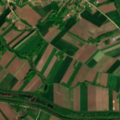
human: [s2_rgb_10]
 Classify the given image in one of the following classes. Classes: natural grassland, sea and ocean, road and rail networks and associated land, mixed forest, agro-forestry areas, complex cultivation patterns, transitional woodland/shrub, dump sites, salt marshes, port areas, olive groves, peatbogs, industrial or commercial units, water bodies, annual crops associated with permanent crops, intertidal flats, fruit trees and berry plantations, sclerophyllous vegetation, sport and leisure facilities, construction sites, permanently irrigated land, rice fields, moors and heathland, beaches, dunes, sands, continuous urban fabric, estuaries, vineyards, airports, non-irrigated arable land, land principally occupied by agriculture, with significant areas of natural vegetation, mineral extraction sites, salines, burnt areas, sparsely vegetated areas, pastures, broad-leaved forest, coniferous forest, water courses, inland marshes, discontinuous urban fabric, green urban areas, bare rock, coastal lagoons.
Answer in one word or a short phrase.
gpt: discontinuous urban fabric, non-irrigated arable land, complex cultivation patterns, land principally occupied by agriculture, with significant areas of natural vegetation, transitional woodland/shrub